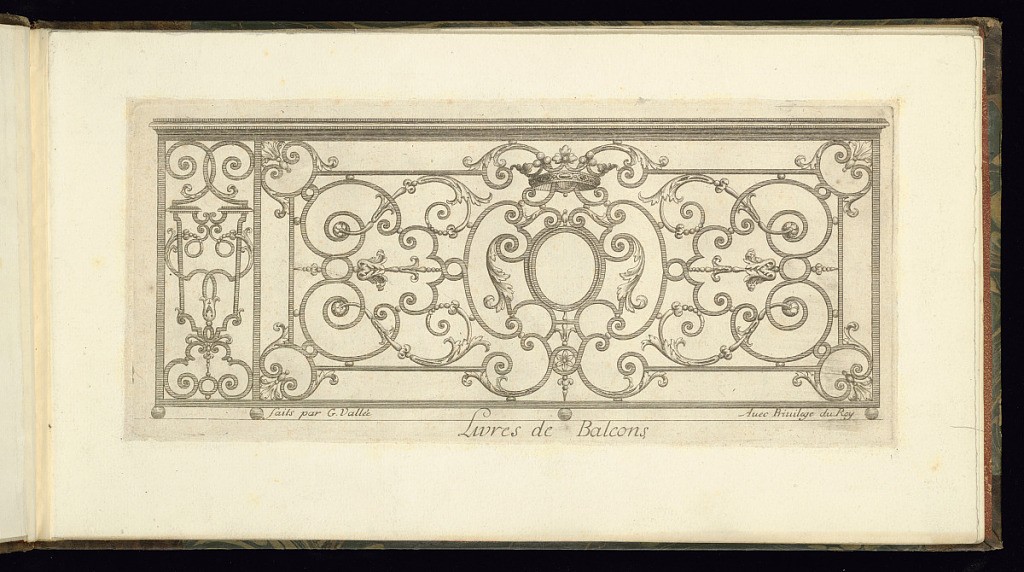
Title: Title Page and Balcony Balustrade (Rail) Design
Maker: G. Vallée, French, active late 17th century
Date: late 17th century
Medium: Etching and engraving on paper
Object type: Print
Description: Title page and design for a wrought-iron ornamental balcony rail (balustrade) featuring scrolling bands, s-scrolls, c-scrolls, scrolling leaves, acanthus leaves, and a crown. The plate is signed.